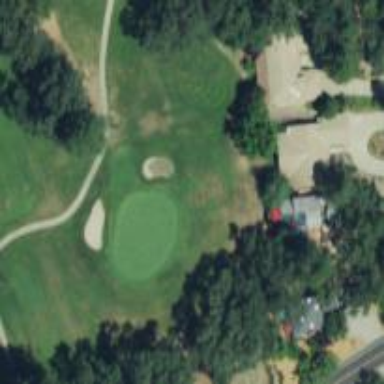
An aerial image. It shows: View of golf hole.